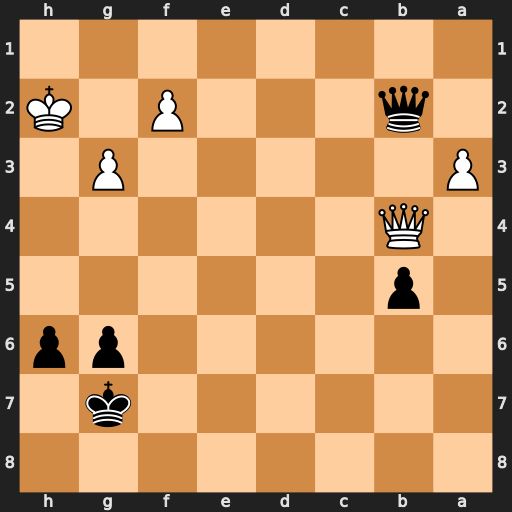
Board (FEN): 8/6k1/6pp/1p6/1Q6/P5P1/1q3P1K/8
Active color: b
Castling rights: -
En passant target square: -
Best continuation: Qxb4 axb4 Kf6 Kh3 Kf5 f3 g5 g4+ Kf4 Kg2 Ke3 Kg3 Ke2